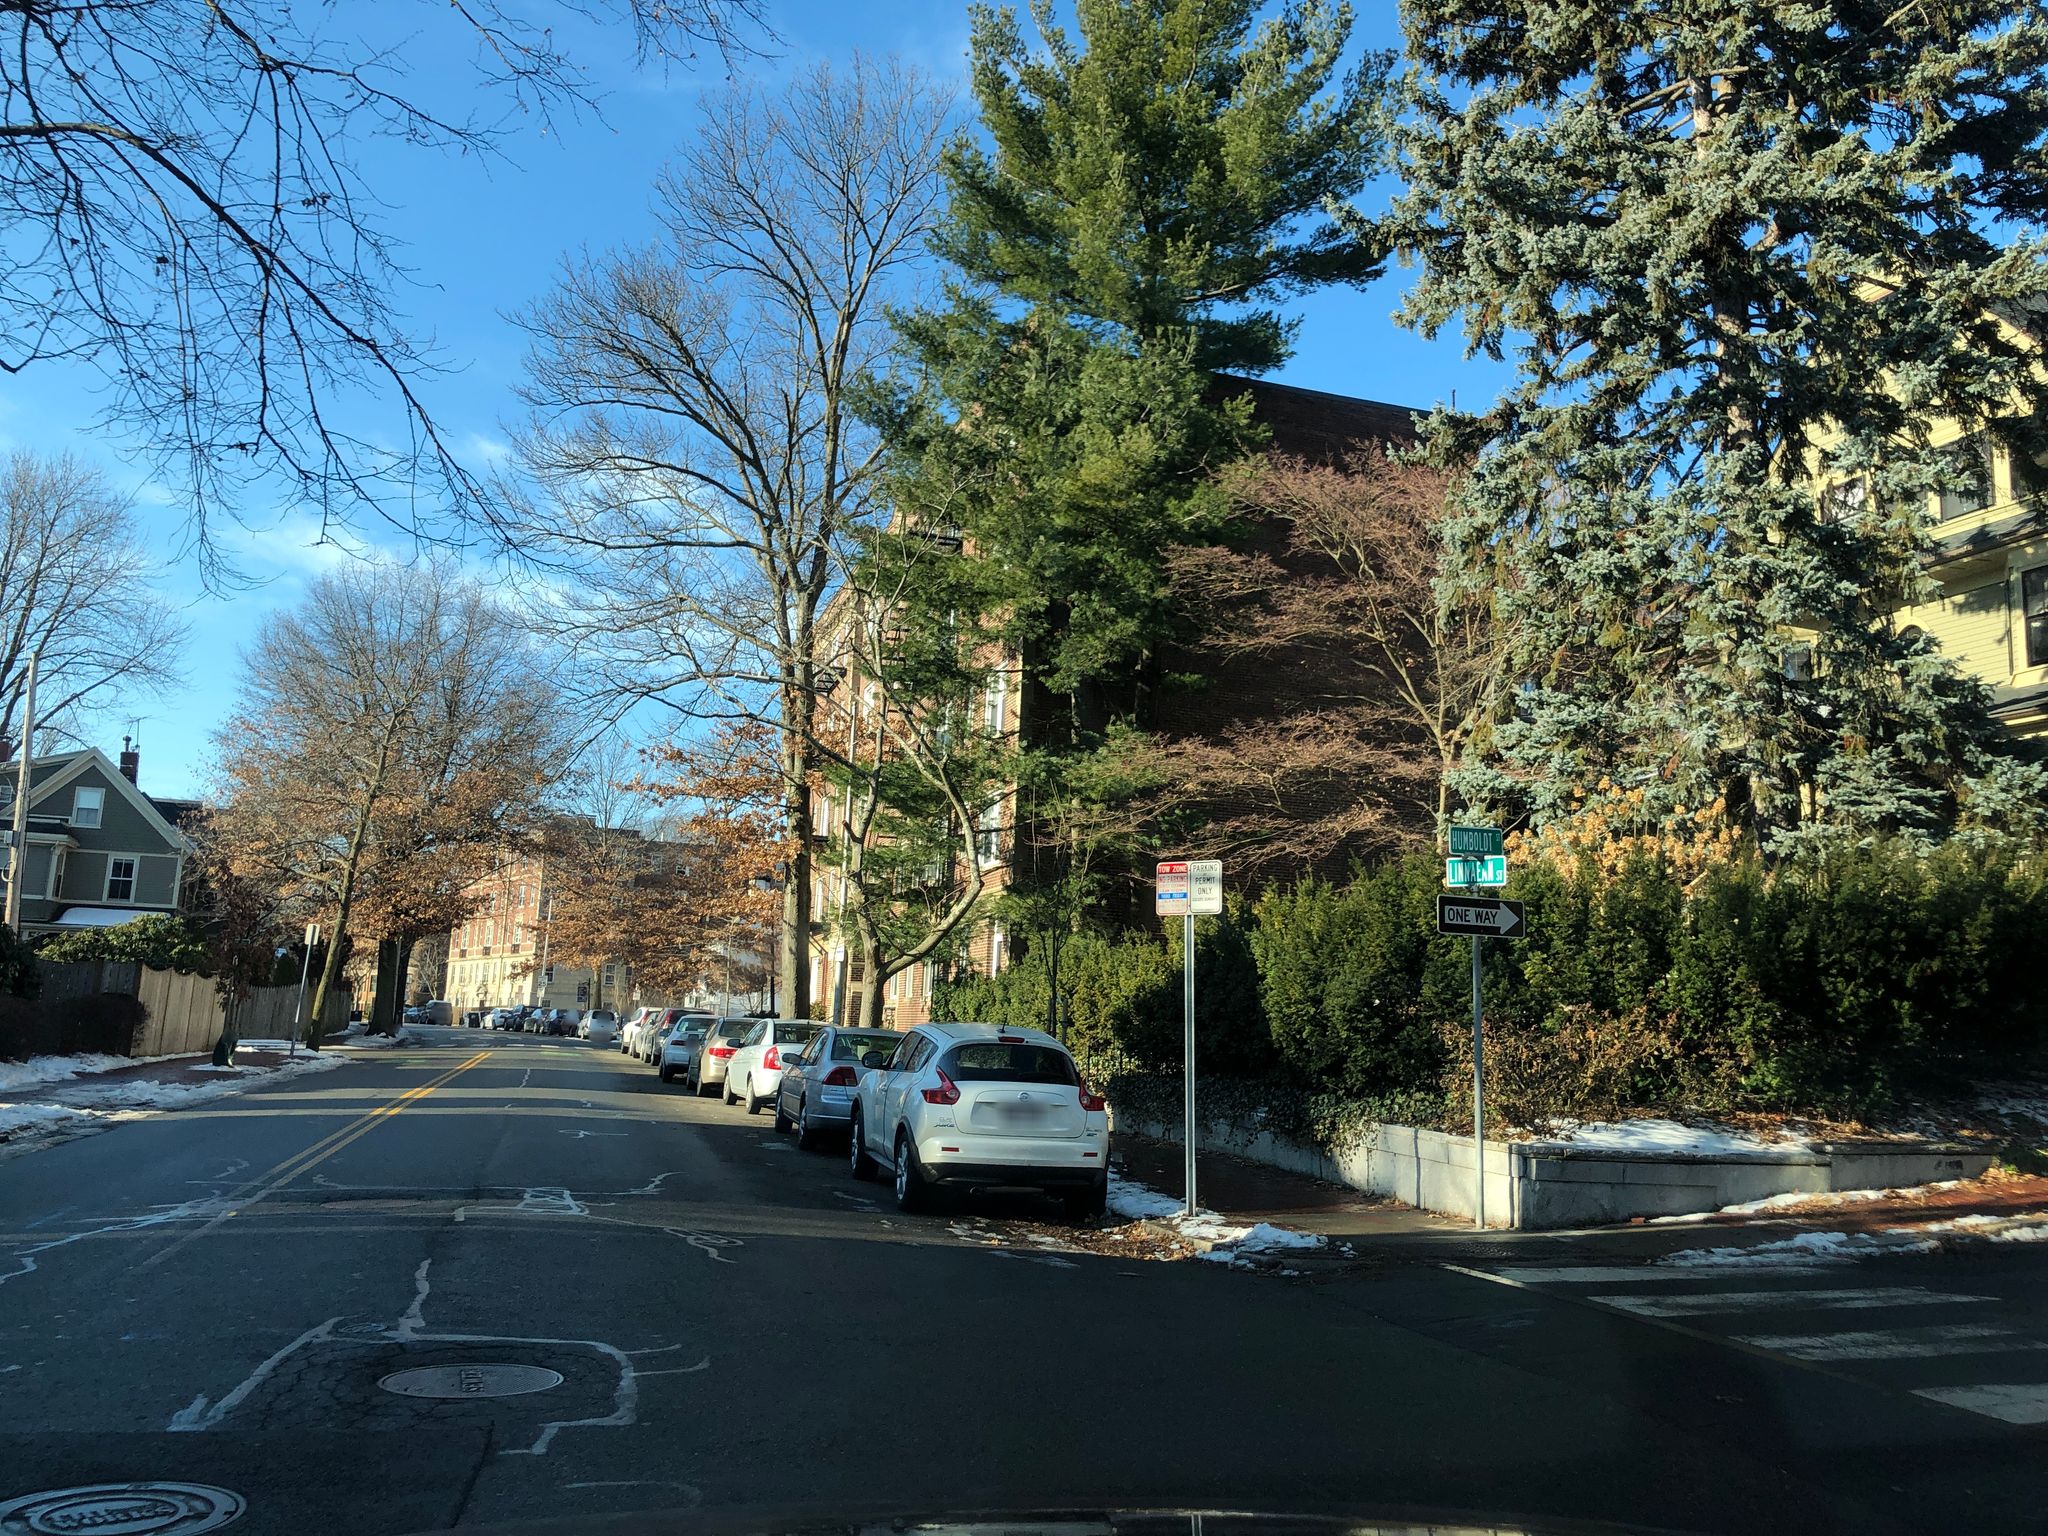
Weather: snowy
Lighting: day
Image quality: good
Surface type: driving surface
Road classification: residential
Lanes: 2
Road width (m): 14.0
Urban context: urban centre
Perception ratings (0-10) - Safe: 5.89, Lively: 8.95, Beautiful: 9.65, Boring: 2.86, Depressing: 1.24, Wealthy: 8.8